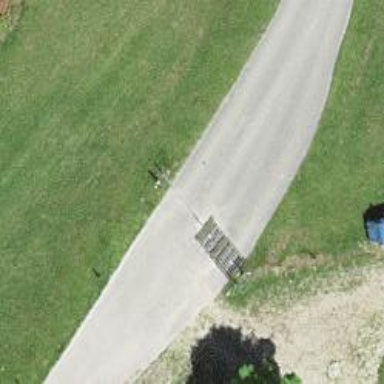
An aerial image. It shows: Cattle grid.